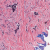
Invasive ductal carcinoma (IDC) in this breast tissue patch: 1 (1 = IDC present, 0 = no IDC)